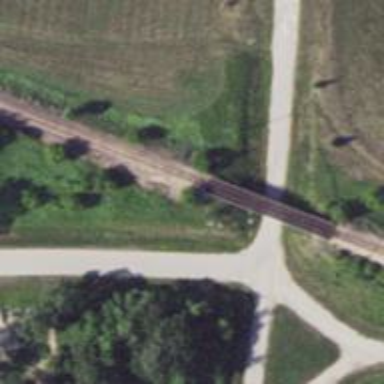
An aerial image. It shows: Railway track.